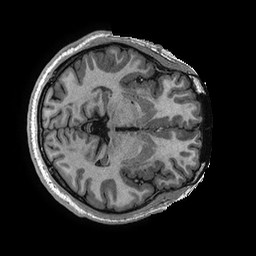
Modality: T1w
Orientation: axial
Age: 22
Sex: male
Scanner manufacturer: ge
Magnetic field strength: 3 T
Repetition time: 0.006952 s
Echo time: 0.00292 s